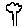
Label: tree